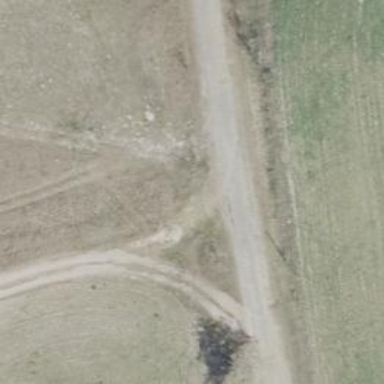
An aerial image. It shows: Unclassified road.